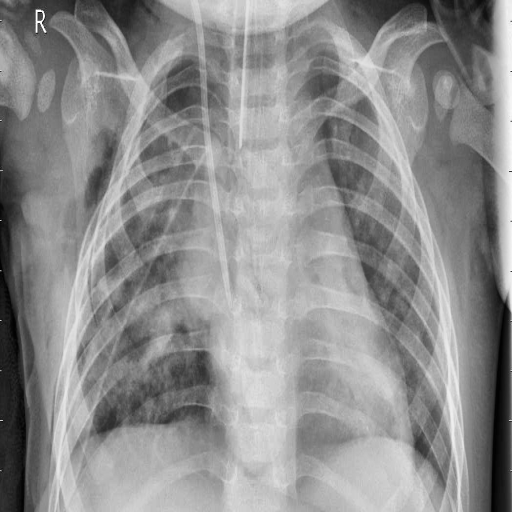
Finding: PNEUMONIA